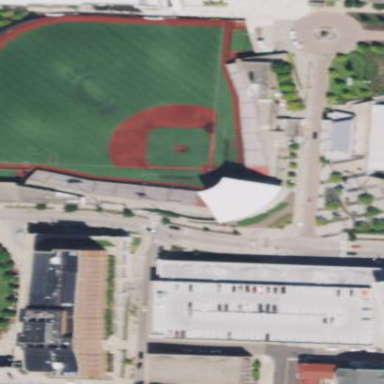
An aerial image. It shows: Baseball stadium for sports and leisure activities.